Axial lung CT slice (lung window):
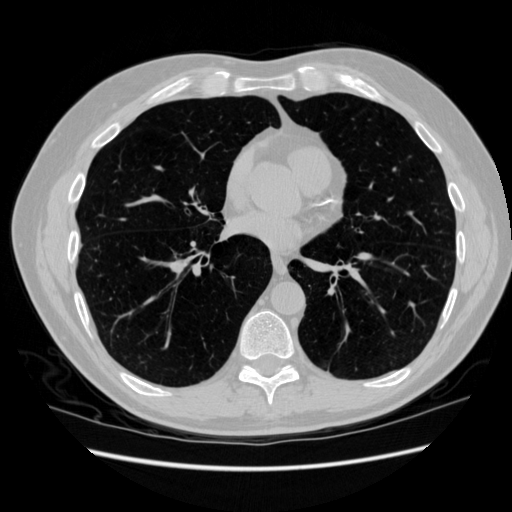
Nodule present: no